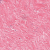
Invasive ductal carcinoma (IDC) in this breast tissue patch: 0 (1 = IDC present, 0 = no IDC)